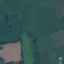
Land use / land cover: Pasture